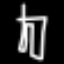
Label: pants